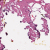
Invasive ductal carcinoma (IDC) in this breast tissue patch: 0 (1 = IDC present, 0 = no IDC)